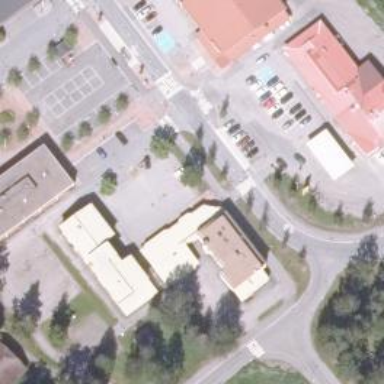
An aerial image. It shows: Pedestrian road.